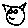
Label: cat